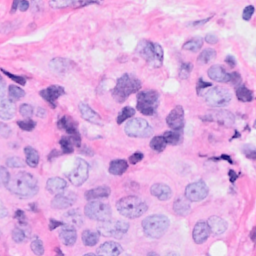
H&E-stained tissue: Breast